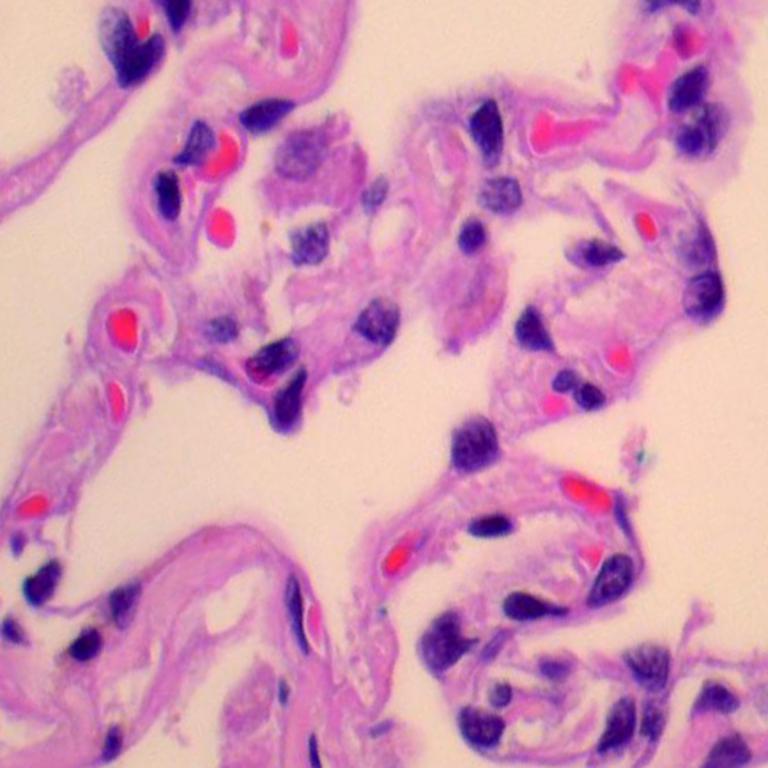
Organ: lung
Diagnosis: benign